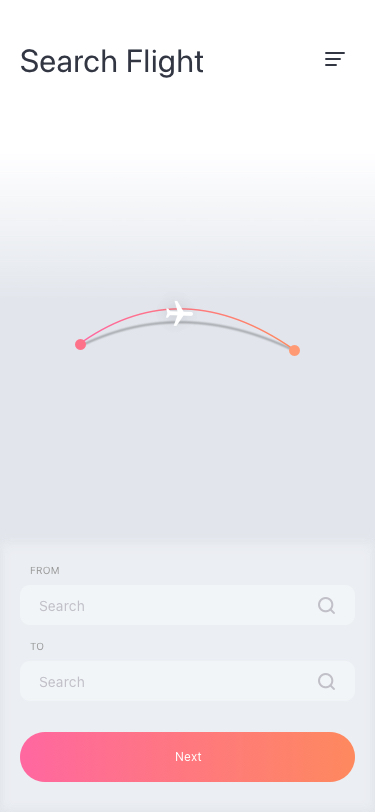
Text in this UI design:
TO
FROM
Search Flight